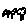
Label: tree